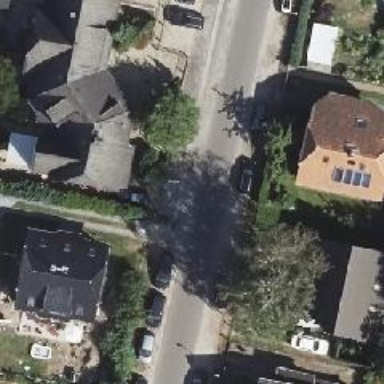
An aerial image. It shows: Asphalt road in residential area.